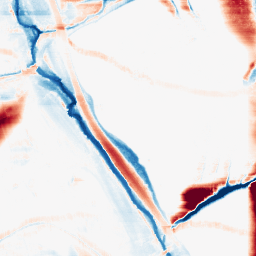
Category: morphological
Decomposition family: morphological_rect
Decomposition parameters: operation: average
width: 50
height: 10
Upsampling method: lanczos
Upsampling parameters: scale: 2
Upsampling scale: 2